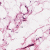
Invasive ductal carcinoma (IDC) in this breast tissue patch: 0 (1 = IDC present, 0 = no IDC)